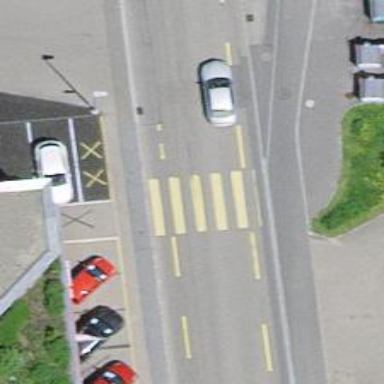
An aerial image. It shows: Uncontrolled zebra crossing on the road.